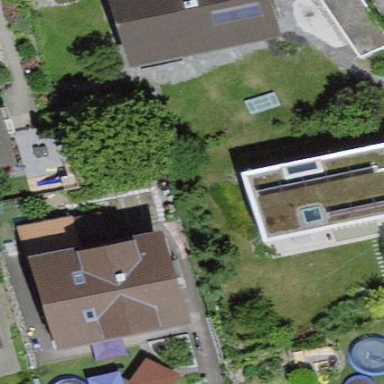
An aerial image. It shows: Flat-roofed house.